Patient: sex M, age 38
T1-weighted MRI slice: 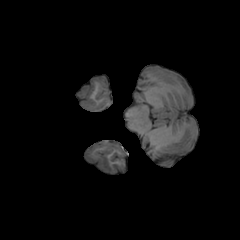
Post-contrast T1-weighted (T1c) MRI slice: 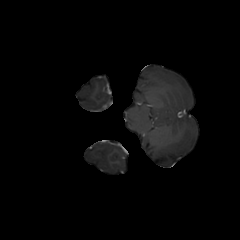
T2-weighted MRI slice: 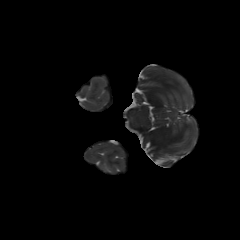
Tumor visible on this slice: no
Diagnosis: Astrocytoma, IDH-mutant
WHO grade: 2